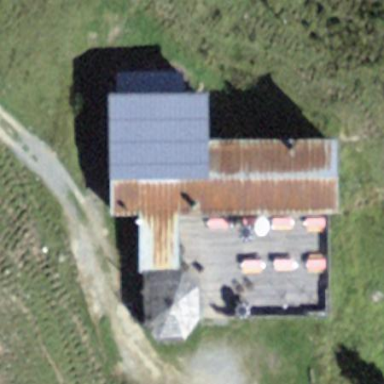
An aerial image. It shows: Restaurant building.